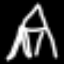
Label: The Eiffel Tower